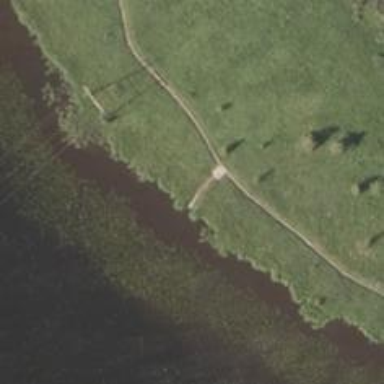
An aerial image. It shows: Path.